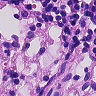
Metastatic tissue present: no